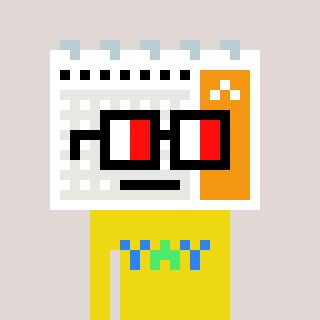
a pixel art character with square glasses with black frames and red eyes, a calendar-shaped head and a yellow-colored body on a warm background